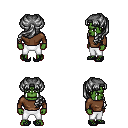
a pixel art fantasy rpg character, male body template, orc, green skin, brown long-sleeve shirt, white pants, gray princess hairstyle, ghillies, four views (front, back, left, right), 2x2 character sprite sheet, small pixel art, hard edges, no anti-aliasing